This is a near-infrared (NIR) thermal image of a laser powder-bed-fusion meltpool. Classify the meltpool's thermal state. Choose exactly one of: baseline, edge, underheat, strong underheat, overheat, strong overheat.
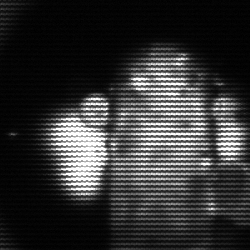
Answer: strong underheat